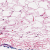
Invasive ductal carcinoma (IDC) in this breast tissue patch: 0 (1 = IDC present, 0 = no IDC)